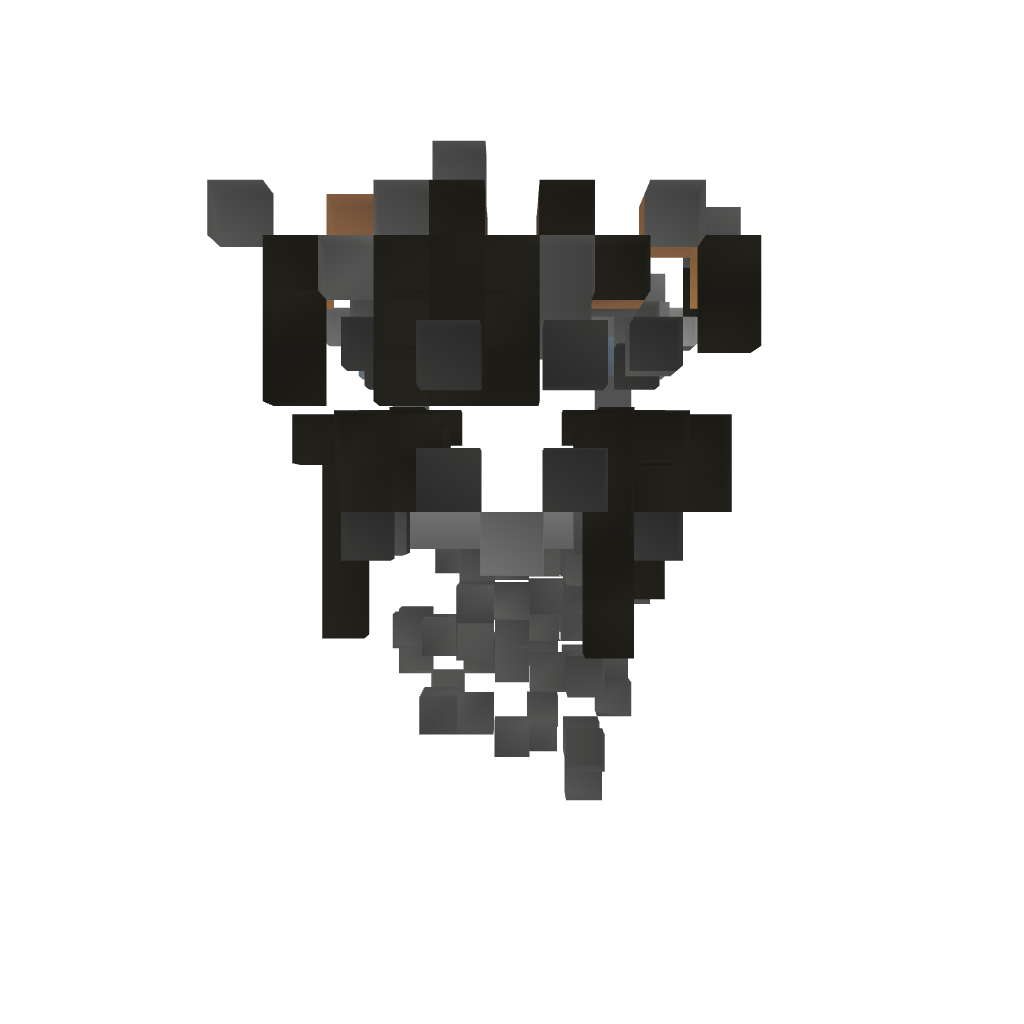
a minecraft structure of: Spawn for adventure maps